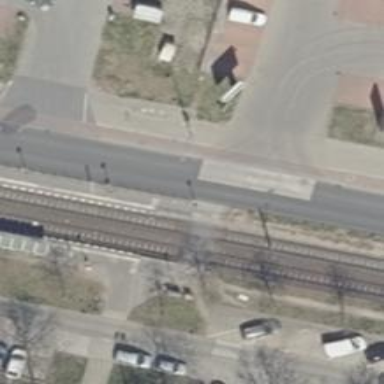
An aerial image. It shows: Uncontrolled tram railway crossing.